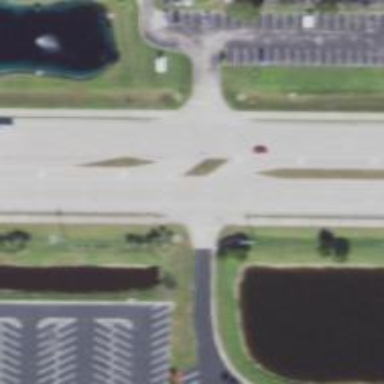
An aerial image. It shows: Tertiary_link road with asphalt surface.